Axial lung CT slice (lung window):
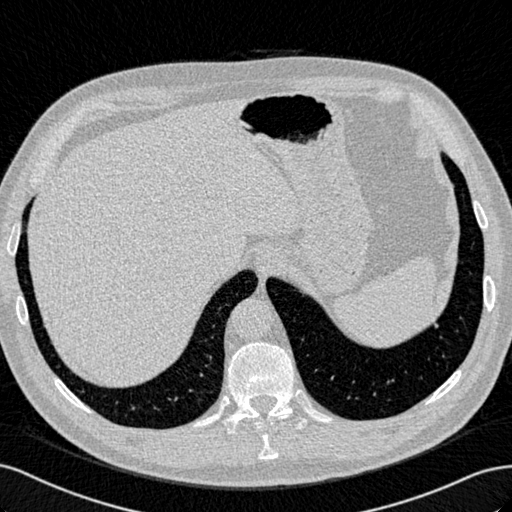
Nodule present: no